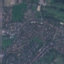
Label: Residential